Question: I have a GridView based calendar. I have the following XML layout with the selector set to null thus 'android:listSelector="@null"' in accordance with advise I have got from this site. Now I am getting a few pixels wide strip to the right of the GridView. Why? I have tried everything I can but to avail. Here is my XML layout:
'''
<LinearLayout xmlns:android="http://schemas.android.com/apk/res/android"
android:layout_width="fill_parent"
android:layout_height="match_parent"
android:orientation="vertical" >
<GridView
android:id="@+id/calendar"
android:layout_width="fill_parent"
android:layout_height="match_parent"
android:horizontalSpacing="-1px"
android:numColumns="7"
android:stretchMode="columnWidth"
android:gravity="center"
android:verticalSpacing="-1px"
android:listSelector="@null" >
</GridView>
</LinearLayout>
'''
What I get is this picture:

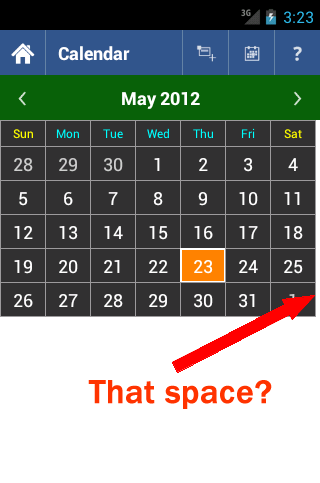
Answer: This space is due to imperfect calculation for each row of your grid.
For example your device width is 320 px and you have 7 rows, try any calculation that meets 320 px. If the width of each cell is 45.71428571428571 px, only then it can be reduced.
Other option
apply
property in you grid so that spaces will equally divided from left to right